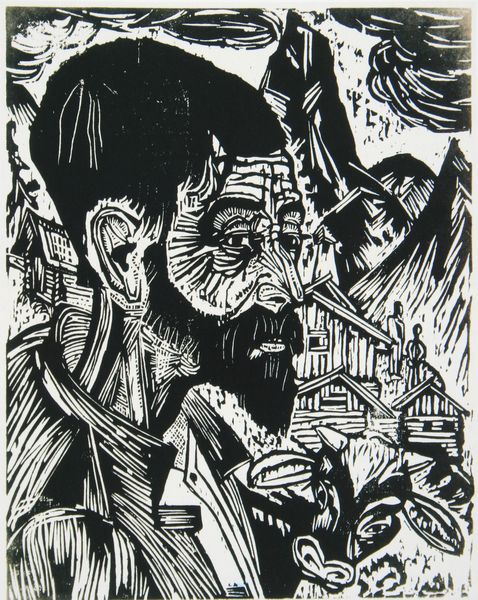
Titel: Sennkopf, Martin Schmied
Künstler: Ernst Ludwig Kirchner
Standort: Düsseldorf
Institution: Museum Kunst Palast
Schlagwörter: berg, dunkel, himmel, kopf, mann, weiß, wolken, bäume, grob, heckel, kirchner, menschen, frau, frisur, grau, haar, holz, männer, nase, ohr, profil, schwarz, stirn, zeichnung, blick, dach, haus, tier, wiese, wolke, expressionismus, bart, hemd, jacke, augen, falten, gesicht, kragen, mensch, vollbart, bildnis, hals, portrait, porträt, häuser, natur, hütte, auge, haare, paar, lippen, ohren, scheitel, traurig, wald, holzschnitt, alter mann, berge, gebirge, gipfel, dorf, dächer, grafik, graphik, kuh, rind, alm, linien, bauernhof, hütten, brauen, bretter, wange, dünn, striche, bauer, tusche, schaf, expressionistisch, alpen, druck, linolschnitt, schnitt, schwarzweiss, schweiz, schraffur, holzstich, hakennase, bedrohlich, nasenloch, litographie, buer, halbprofil, runzeln, holzhütte, teufel, nüstern, schwartz, schweizer, hörner, breit, ziege, kalb, kratzer, holzhäuser, landwirt, ureinwohner, schearz, matterhorn, almhütte, kuhkopf, zugspitze, schwar weiß, davos, schwarzweiß0, almöhi, gelebtes gesicht, schweres leben, bergleben, mattterhorn, bauer in den bergen